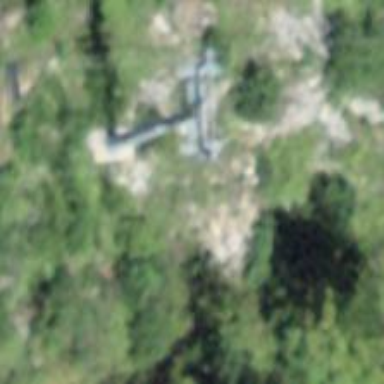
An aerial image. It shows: Pylon for aerialway.